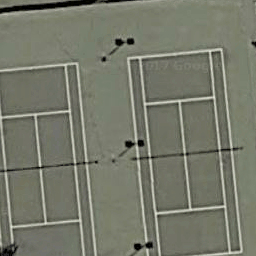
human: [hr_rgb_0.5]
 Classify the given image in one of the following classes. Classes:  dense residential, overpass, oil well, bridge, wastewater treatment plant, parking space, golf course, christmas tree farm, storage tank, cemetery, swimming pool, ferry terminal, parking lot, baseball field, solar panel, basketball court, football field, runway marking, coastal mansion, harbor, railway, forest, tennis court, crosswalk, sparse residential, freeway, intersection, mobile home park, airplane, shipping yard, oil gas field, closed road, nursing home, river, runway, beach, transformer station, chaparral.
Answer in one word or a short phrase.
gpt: tennis court